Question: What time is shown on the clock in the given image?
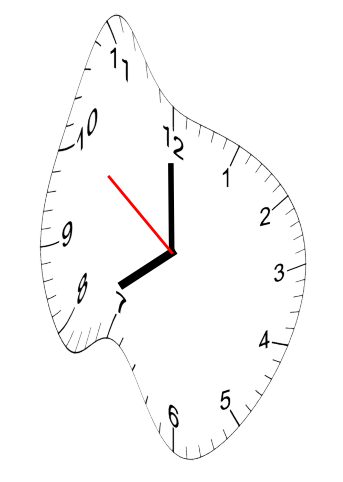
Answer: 07:59:51